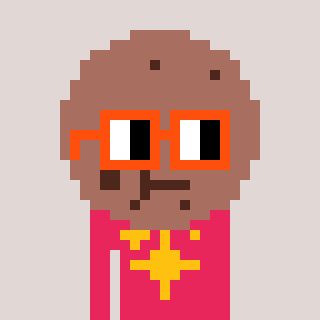
a pixel art character with square orange glasses, a cookie-shaped head and a redpinkish-colored body on a warm background